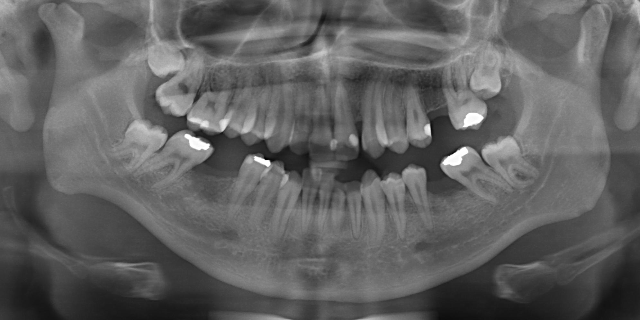
adult